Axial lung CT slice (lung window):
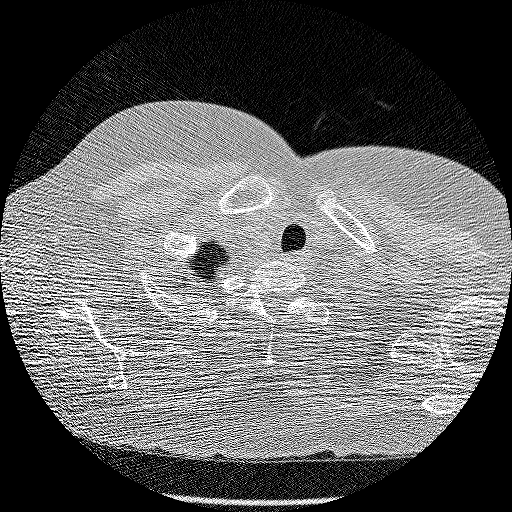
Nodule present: no